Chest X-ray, PA view. Patient: 46 years old, sex M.
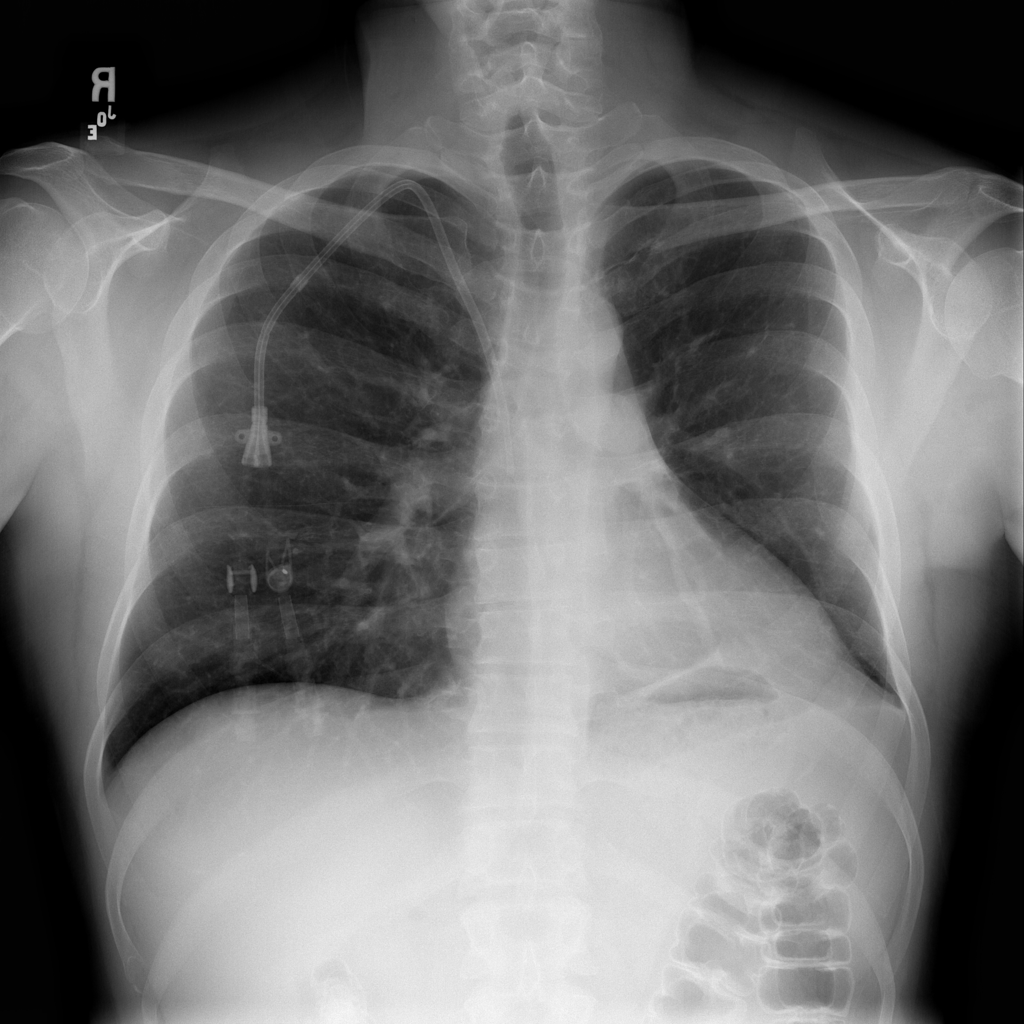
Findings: No Finding